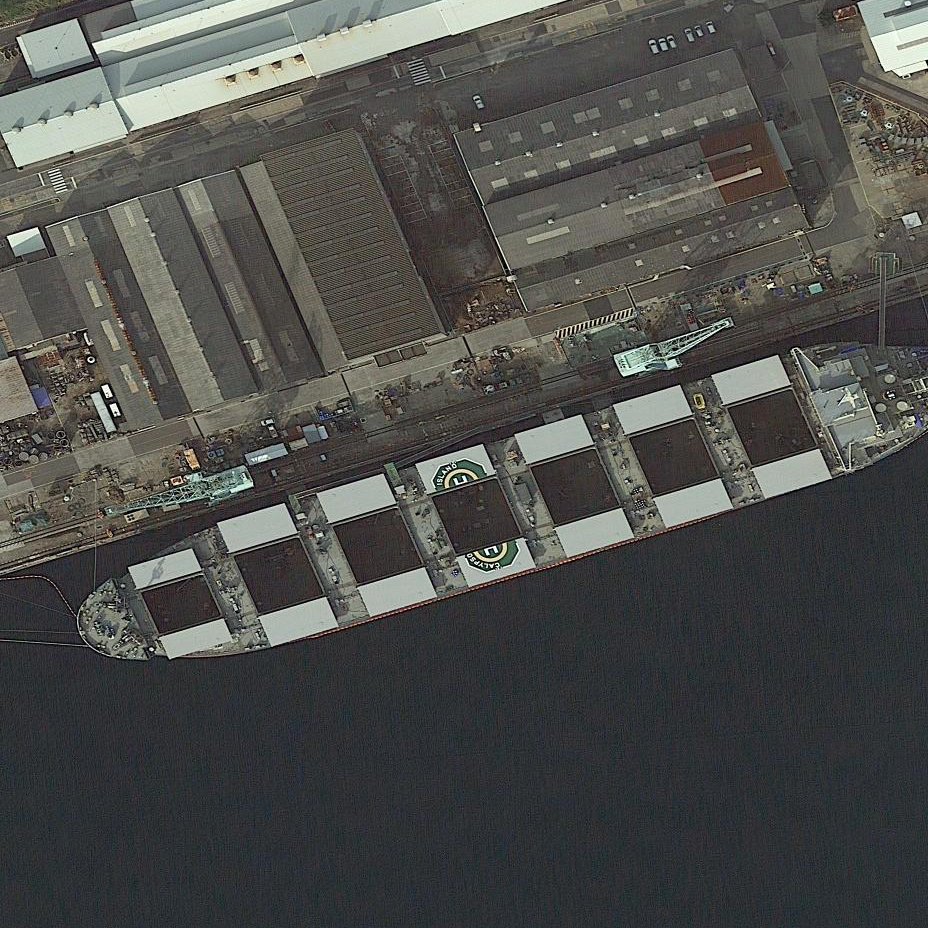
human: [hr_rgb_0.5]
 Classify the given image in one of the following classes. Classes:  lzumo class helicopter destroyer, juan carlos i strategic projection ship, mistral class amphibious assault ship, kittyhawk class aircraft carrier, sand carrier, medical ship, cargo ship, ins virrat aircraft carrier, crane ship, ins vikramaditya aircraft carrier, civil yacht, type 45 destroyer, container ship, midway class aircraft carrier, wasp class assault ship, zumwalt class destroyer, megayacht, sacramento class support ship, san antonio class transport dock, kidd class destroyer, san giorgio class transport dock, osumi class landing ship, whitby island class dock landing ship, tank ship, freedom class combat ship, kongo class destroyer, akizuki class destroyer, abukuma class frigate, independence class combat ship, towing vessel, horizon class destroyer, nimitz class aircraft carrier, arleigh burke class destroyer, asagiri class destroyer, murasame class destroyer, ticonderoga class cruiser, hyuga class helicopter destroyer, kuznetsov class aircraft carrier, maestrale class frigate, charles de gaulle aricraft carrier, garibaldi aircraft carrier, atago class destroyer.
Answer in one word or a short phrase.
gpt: Cargo ship